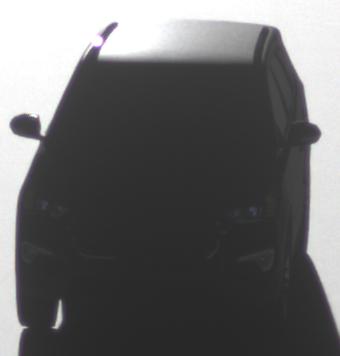
Make: Hyundai
Model: Santa Fe 2.4 GDI
Detailed model: Santa Fe (DM)
Model produced from: 2017/08
Model produced until: 2018/01
Doors: 5
Color: black
Road condition: dry road
Daytime: sunrise or sunset
Contrast: high contrast